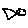
Label: fish